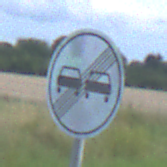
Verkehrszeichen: EndeUeberholverbot
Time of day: MorningAfternoon
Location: Outdoor (Nature)
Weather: PartlyCloudy
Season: NotSpecified
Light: Natural